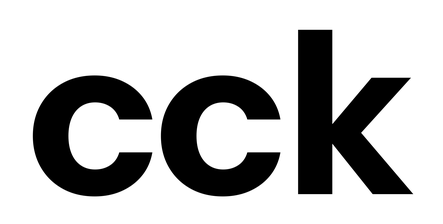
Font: InstrumentSans_Bold